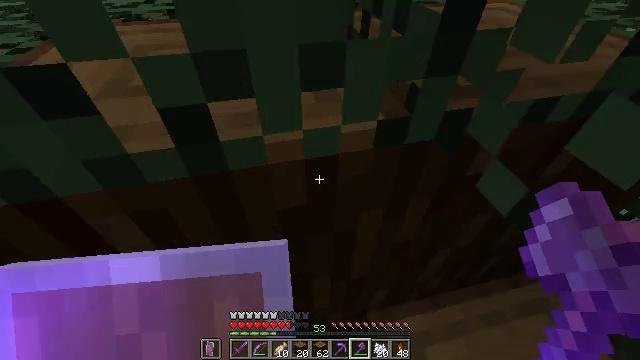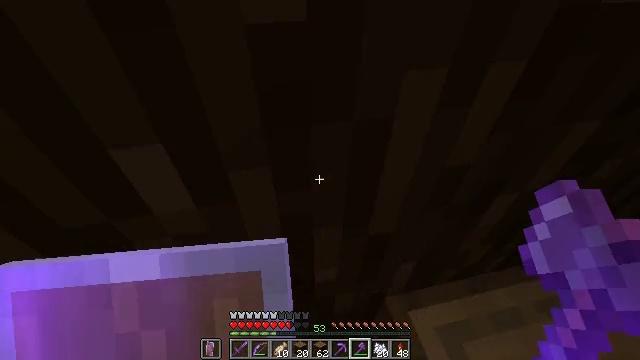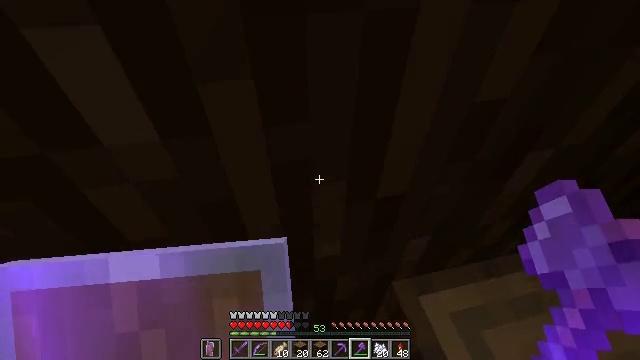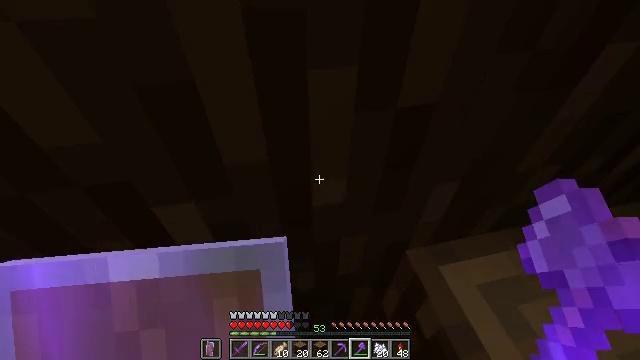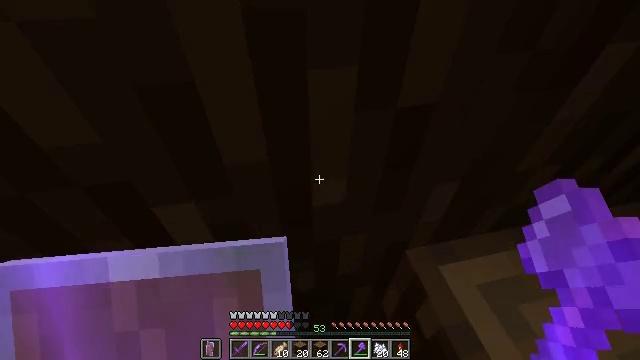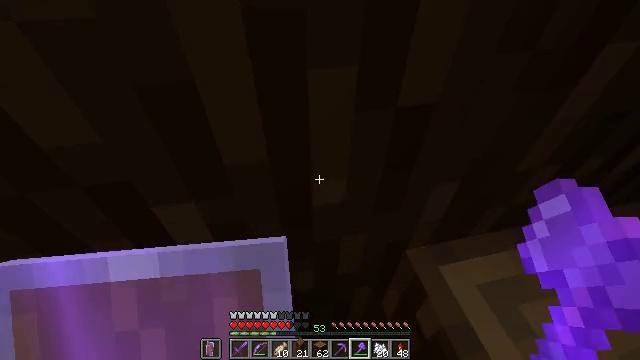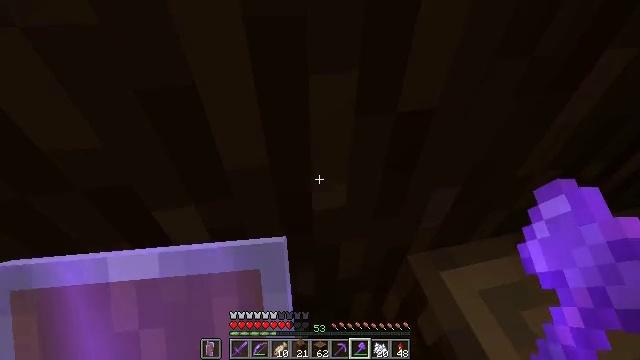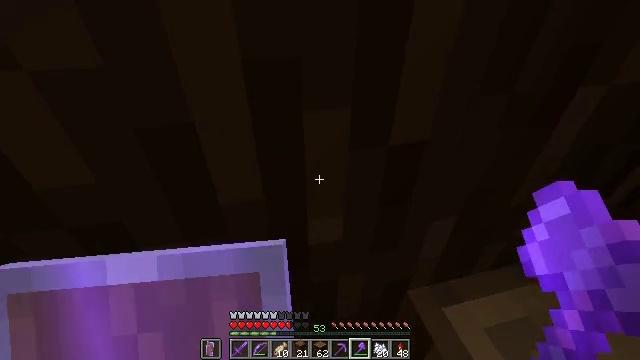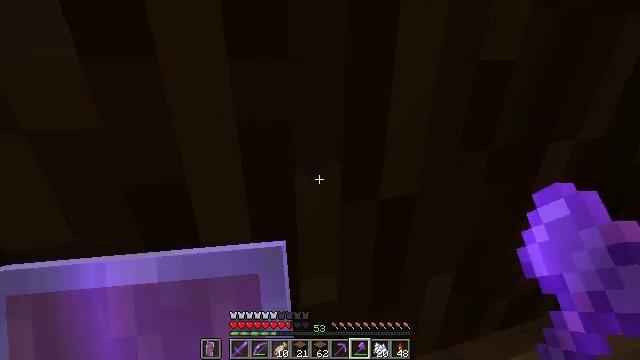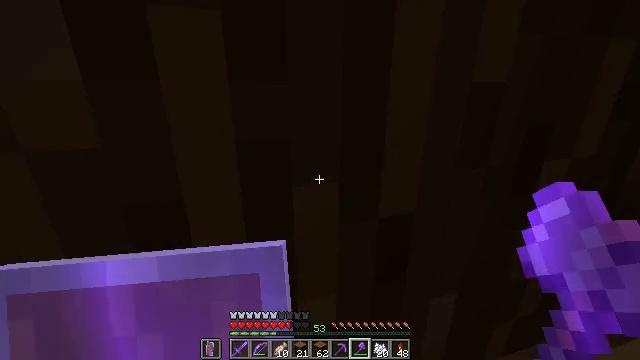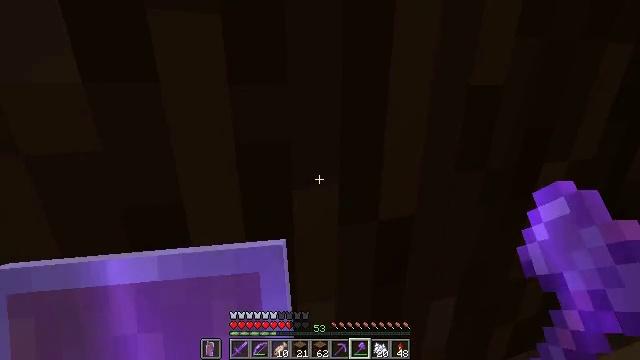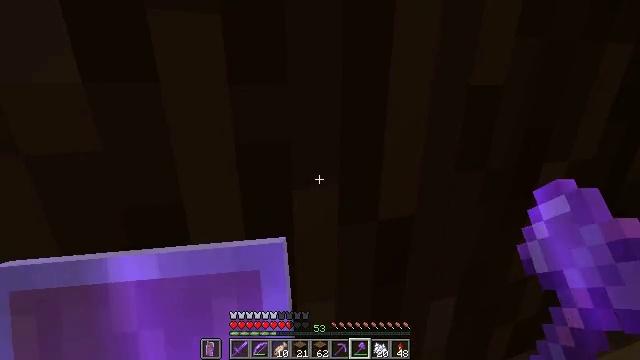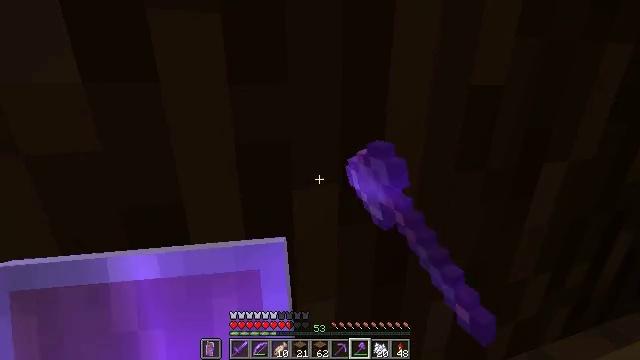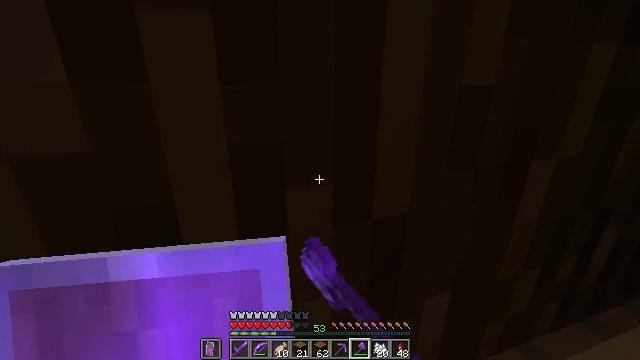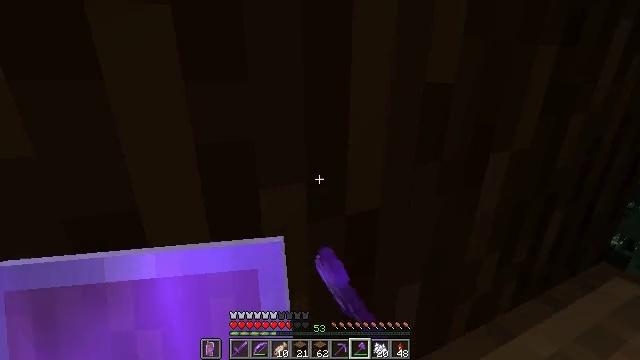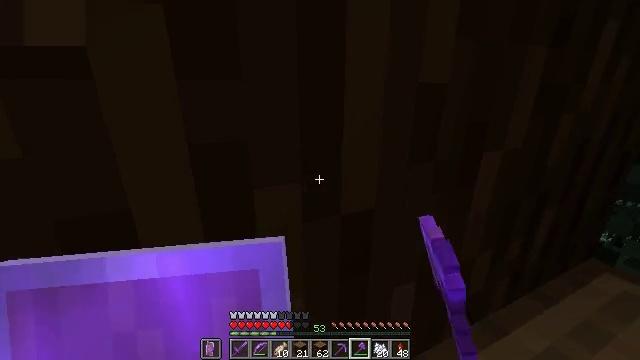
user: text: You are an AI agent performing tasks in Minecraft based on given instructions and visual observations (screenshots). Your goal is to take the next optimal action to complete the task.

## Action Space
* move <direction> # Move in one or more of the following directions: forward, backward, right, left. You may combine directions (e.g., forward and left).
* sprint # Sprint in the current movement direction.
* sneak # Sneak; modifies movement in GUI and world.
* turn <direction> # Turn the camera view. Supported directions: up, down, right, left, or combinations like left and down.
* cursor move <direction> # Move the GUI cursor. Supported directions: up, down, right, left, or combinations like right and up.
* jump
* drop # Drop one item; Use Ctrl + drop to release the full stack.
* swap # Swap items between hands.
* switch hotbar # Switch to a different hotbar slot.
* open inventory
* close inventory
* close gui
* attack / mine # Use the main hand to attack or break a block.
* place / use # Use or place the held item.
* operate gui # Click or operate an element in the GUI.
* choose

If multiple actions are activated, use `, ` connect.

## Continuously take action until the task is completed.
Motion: motion action
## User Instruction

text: Break the spruce log from the tree.
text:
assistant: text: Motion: no_op
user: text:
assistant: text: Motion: no_op
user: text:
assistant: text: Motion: no_op
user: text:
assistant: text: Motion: no_op
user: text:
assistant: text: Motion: no_op
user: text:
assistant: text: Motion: turn up
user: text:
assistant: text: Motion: turn right and up
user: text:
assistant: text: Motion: turn right and up
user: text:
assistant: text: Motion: turn up
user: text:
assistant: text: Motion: no_op
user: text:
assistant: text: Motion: attack / mine
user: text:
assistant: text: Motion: attack / mine
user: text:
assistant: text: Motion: turn right, attack / mine
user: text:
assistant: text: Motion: turn right, attack / mine
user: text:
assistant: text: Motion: turn right, attack / mine
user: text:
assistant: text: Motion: attack / mine
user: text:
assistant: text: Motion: attack / mine
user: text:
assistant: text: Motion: turn right and down, attack / mine
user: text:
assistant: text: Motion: turn right and down, attack / mine
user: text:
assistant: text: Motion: attack / mine
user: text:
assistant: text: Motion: attack / mine
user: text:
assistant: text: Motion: turn right and down, attack / mine
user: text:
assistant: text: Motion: turn right and down, attack / mine
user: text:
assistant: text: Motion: turn right and down, attack / mine
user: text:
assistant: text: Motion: attack / mine
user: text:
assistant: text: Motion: attack / mine
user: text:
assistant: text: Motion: attack / mine
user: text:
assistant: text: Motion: attack / mine
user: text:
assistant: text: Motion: attack / mine
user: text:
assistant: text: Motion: turn down, attack / mine